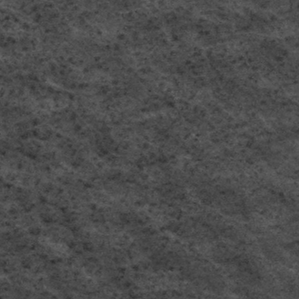
Label: frost